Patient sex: F
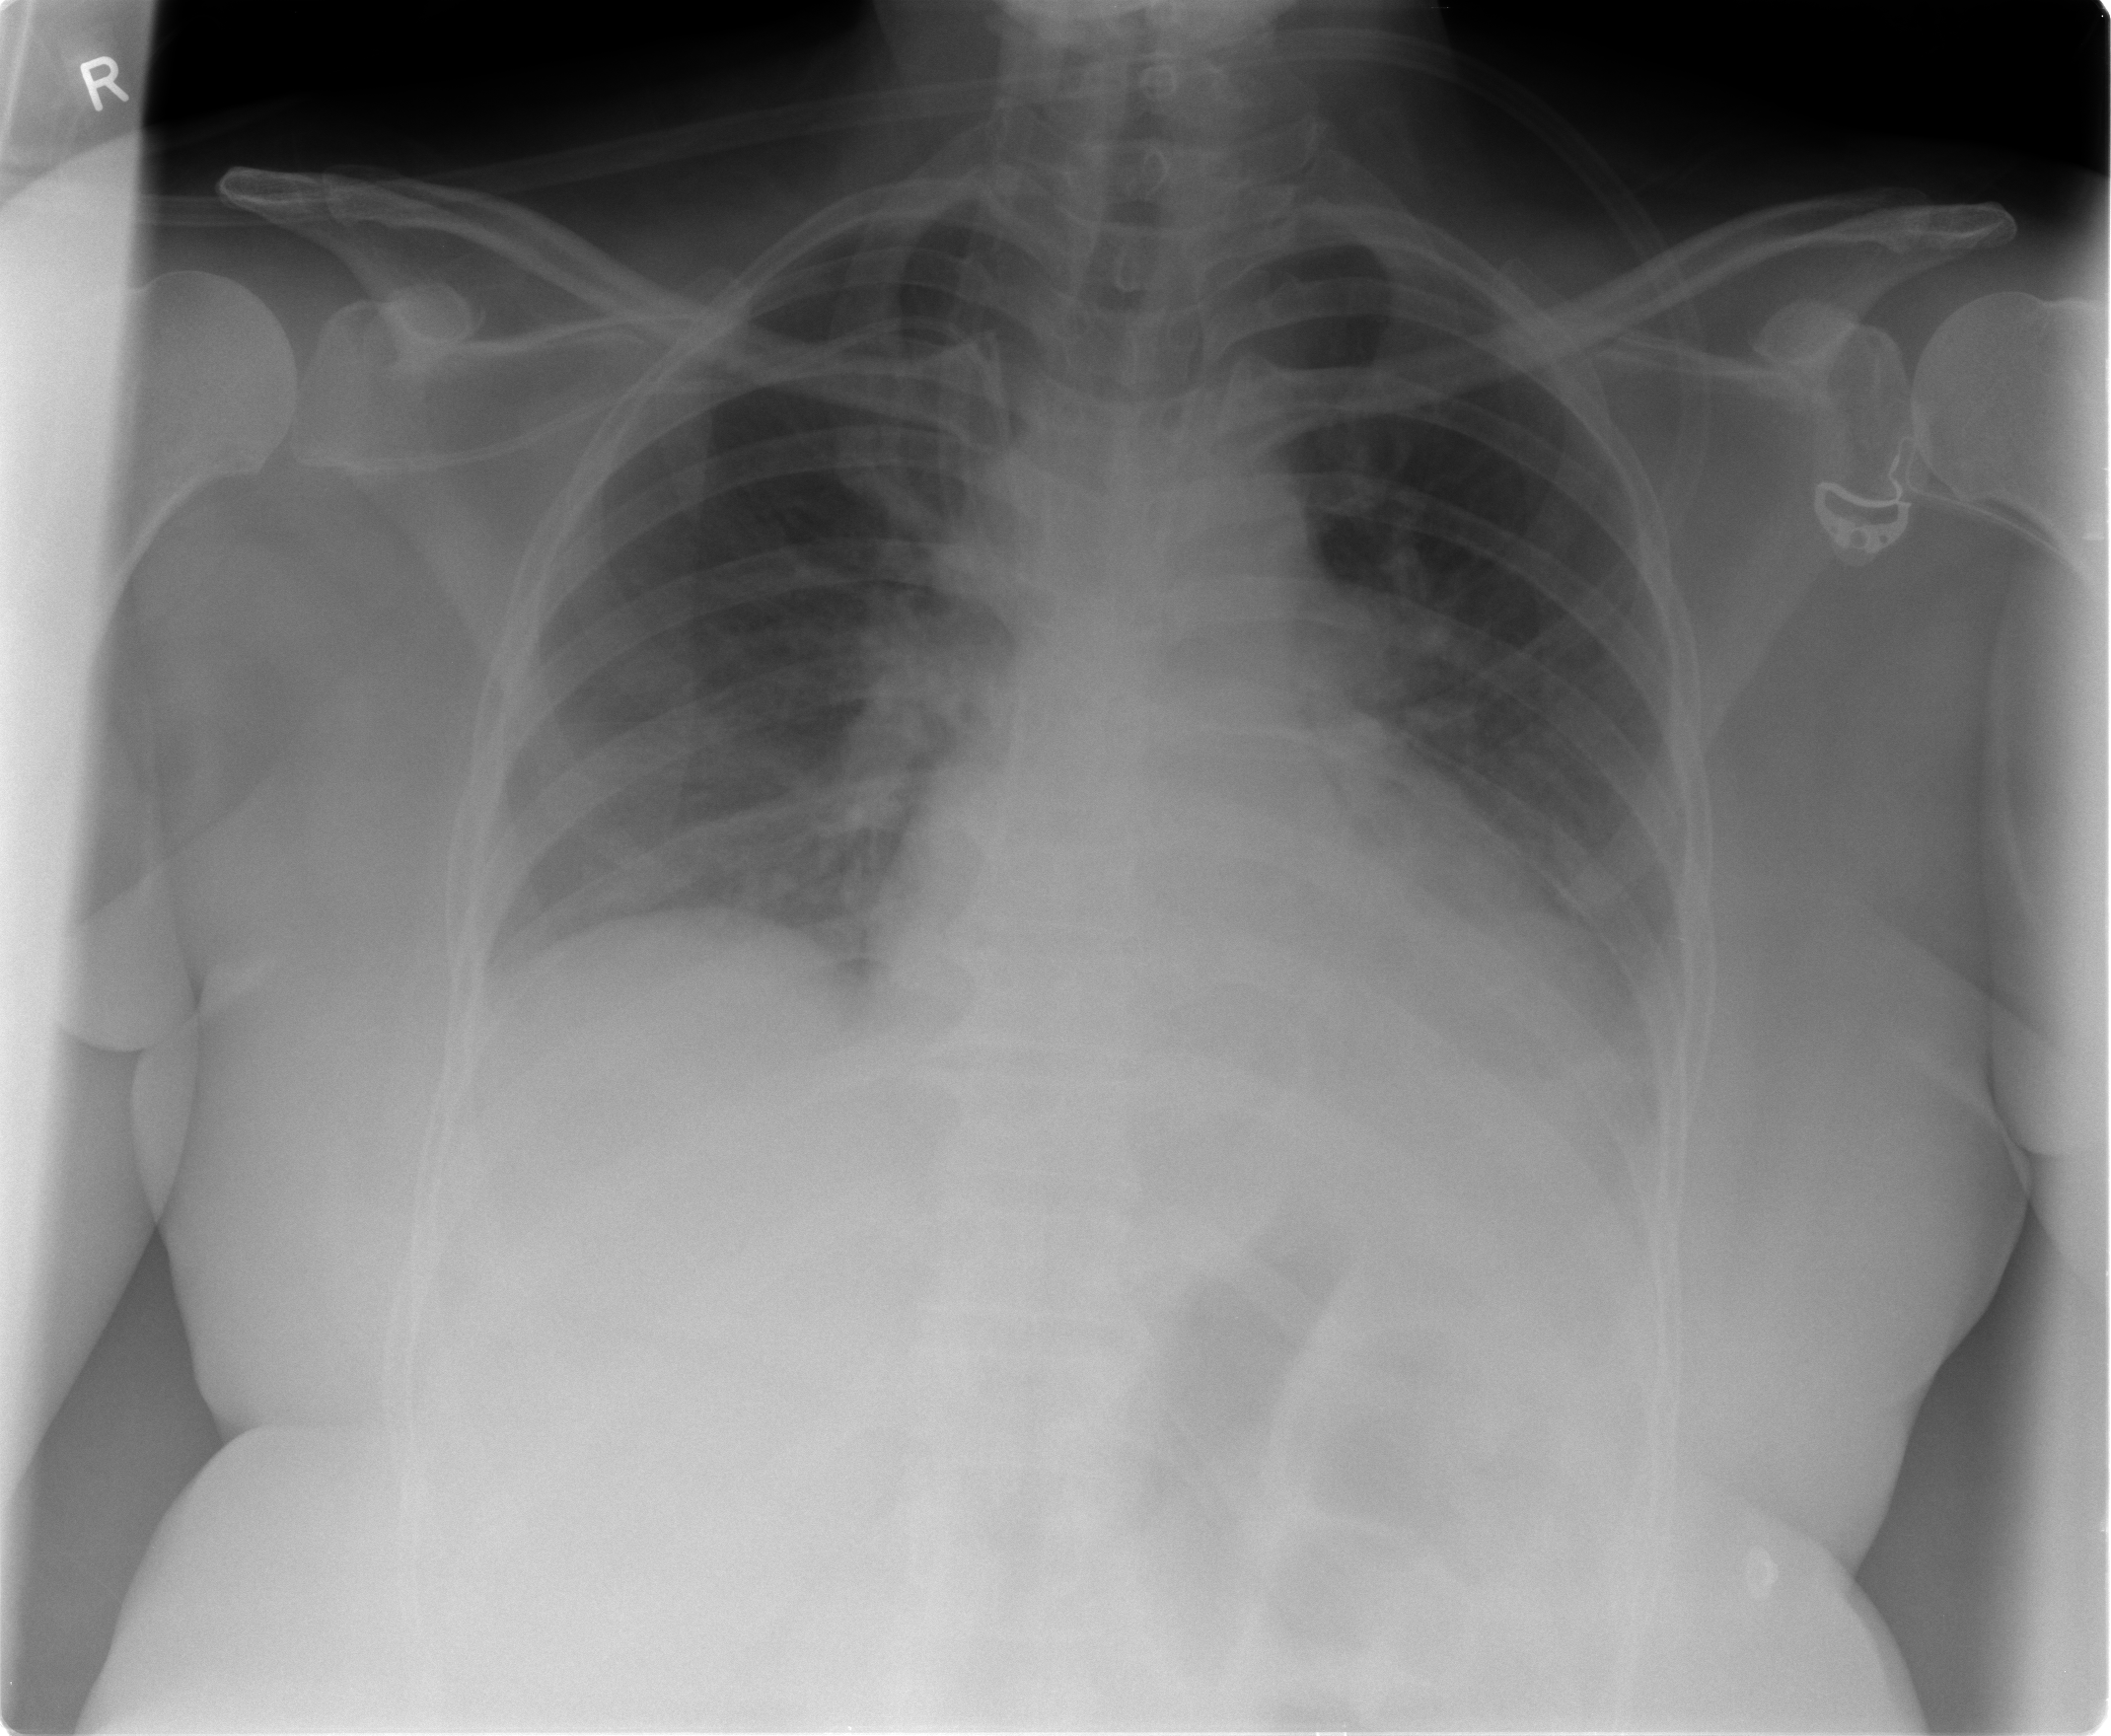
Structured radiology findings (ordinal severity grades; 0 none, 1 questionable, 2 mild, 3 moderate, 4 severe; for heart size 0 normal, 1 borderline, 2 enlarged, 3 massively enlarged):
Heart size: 0
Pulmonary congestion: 3
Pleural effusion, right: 0
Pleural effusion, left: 2
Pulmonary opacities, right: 0
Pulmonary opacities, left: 0
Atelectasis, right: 0
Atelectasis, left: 2